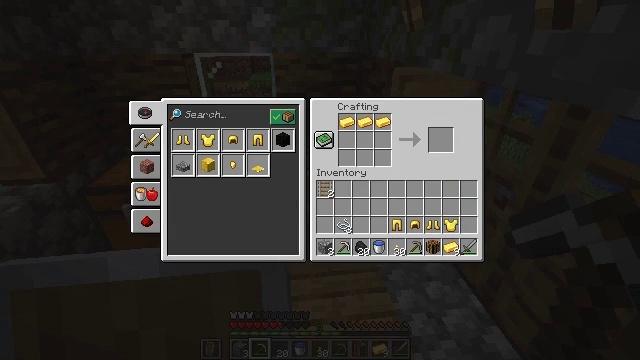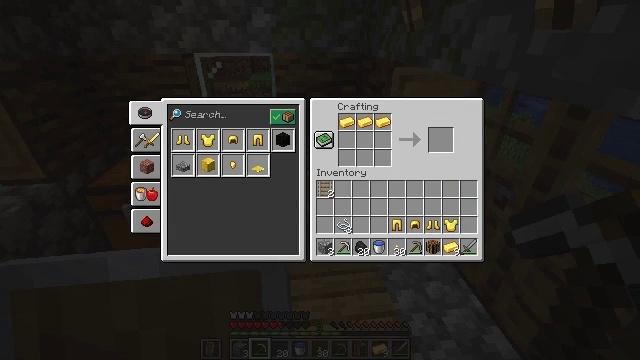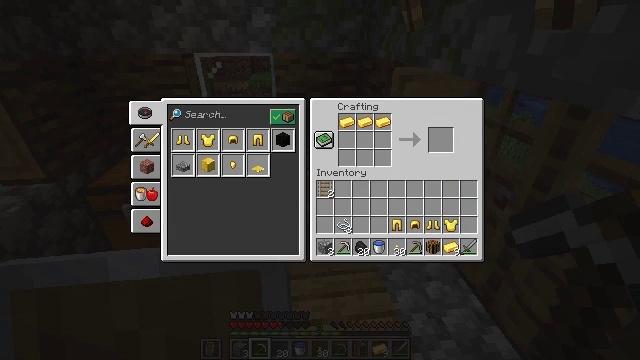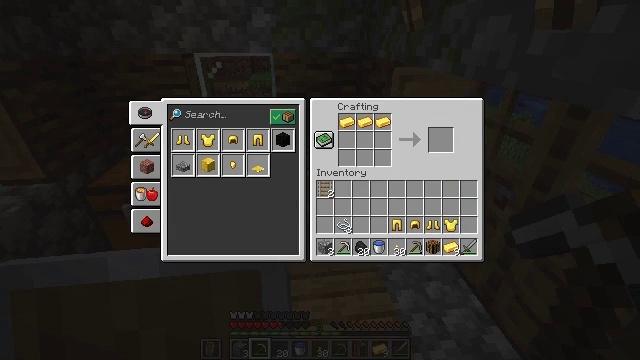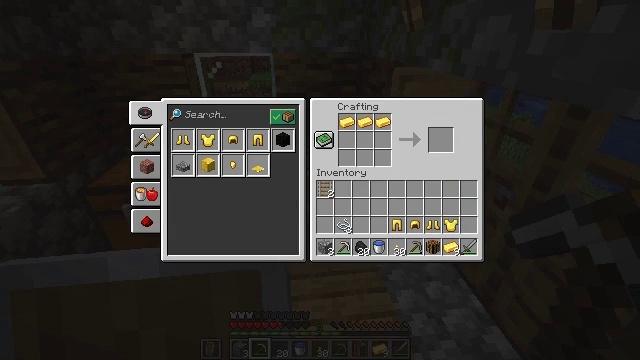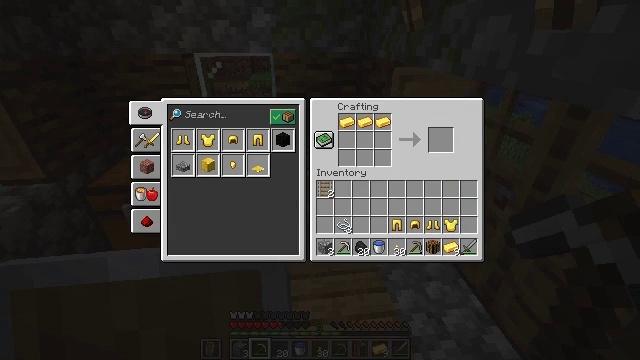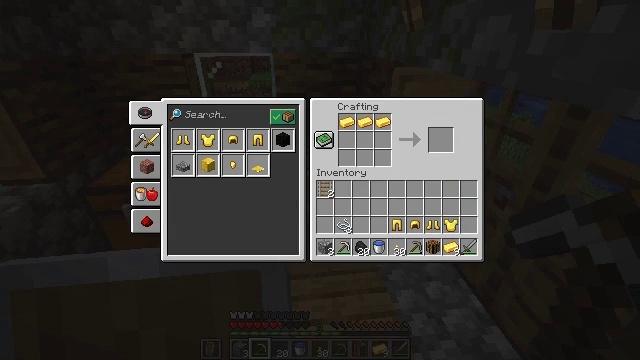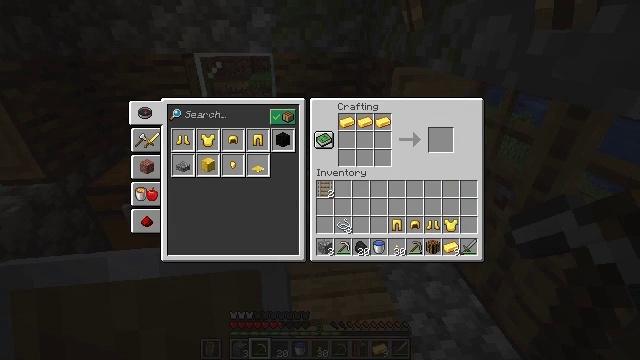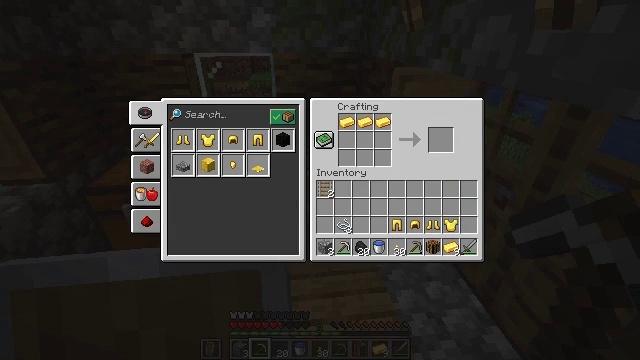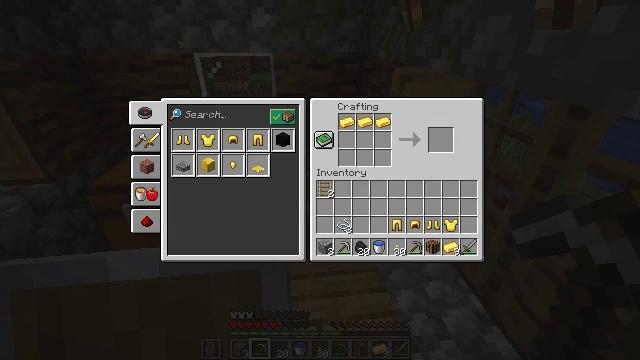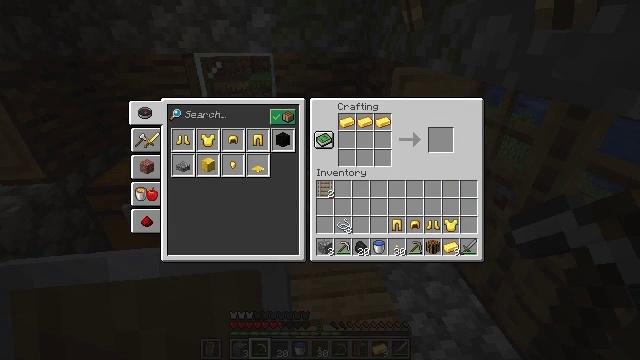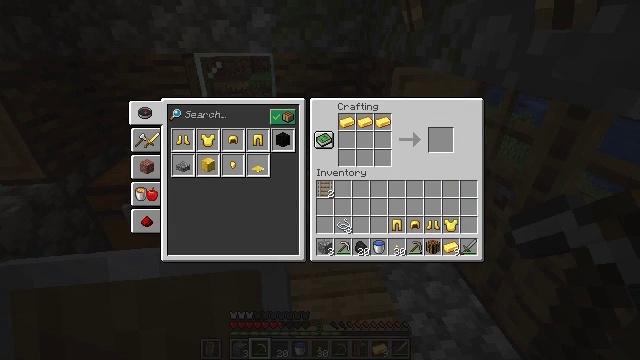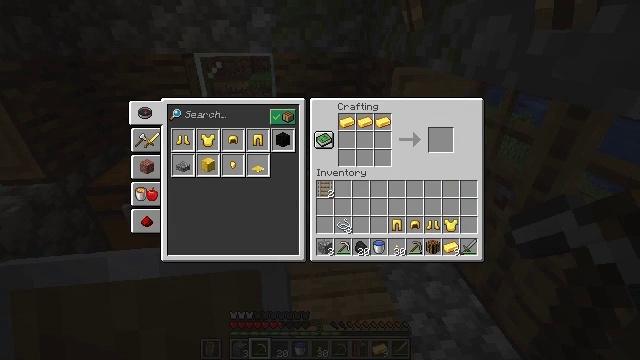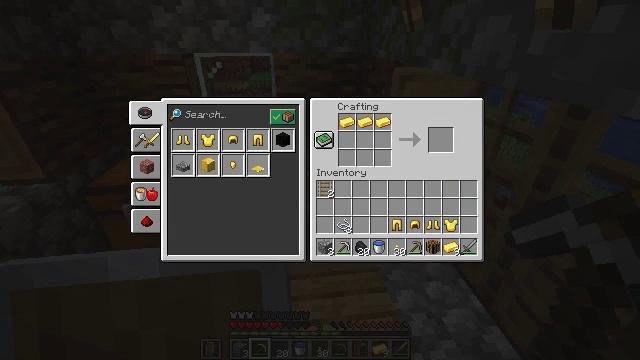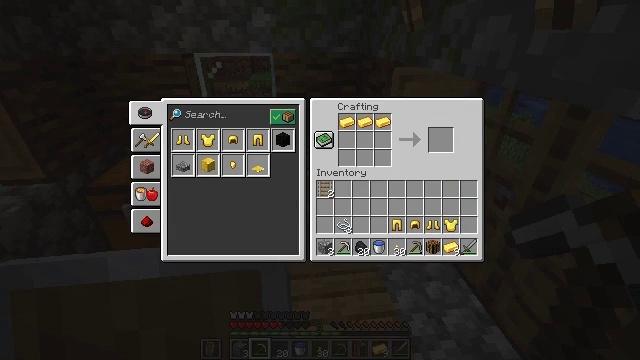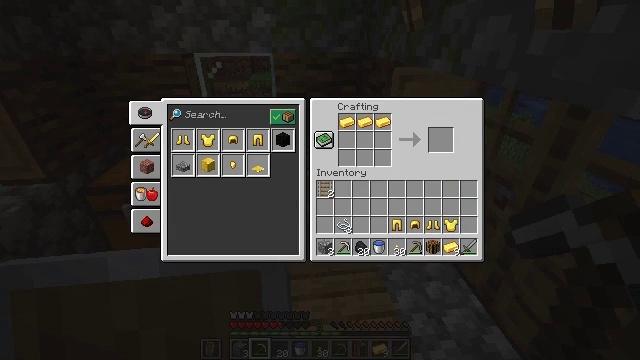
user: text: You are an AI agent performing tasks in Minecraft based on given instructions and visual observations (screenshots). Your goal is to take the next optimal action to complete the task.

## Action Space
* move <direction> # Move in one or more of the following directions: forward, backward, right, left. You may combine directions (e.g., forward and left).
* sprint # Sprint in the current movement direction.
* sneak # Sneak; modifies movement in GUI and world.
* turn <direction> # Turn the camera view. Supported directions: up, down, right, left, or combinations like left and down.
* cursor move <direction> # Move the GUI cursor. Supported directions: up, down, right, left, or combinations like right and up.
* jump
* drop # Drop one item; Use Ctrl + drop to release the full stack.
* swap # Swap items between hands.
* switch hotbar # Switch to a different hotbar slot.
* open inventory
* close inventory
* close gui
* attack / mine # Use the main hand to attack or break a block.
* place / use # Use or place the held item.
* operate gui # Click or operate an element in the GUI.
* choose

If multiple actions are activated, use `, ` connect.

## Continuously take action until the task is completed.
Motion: motion action
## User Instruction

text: Chop down the stripped oak log.
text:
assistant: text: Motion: no_op
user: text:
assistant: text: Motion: no_op
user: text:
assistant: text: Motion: no_op
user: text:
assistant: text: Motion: no_op
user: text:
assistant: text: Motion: no_op
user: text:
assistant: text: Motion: no_op
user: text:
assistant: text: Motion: no_op
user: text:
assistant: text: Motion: no_op
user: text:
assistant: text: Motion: no_op
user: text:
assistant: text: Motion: no_op
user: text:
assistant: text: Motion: no_op
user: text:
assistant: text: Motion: no_op
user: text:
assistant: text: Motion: no_op
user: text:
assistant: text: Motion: no_op
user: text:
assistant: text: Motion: no_op
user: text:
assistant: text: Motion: no_op
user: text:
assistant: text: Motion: no_op
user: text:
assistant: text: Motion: no_op
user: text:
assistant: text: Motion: no_op
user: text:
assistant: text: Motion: no_op
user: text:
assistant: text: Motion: no_op
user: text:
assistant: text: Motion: no_op
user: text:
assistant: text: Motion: turn right and up
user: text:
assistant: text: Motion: no_op
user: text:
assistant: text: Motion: no_op
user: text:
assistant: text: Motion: no_op
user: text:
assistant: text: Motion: no_op
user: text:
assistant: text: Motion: no_op
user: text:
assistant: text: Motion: no_op
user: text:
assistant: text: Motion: no_op